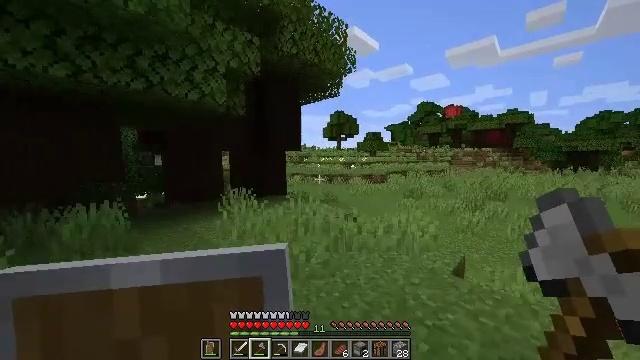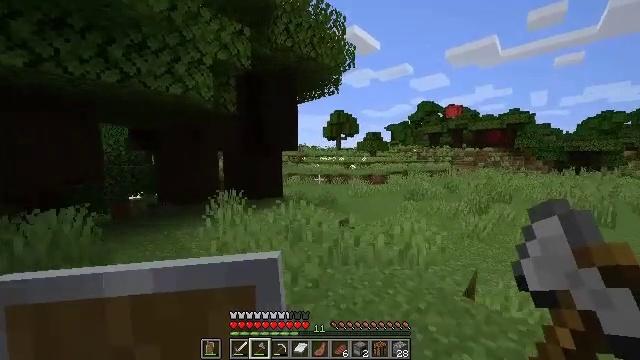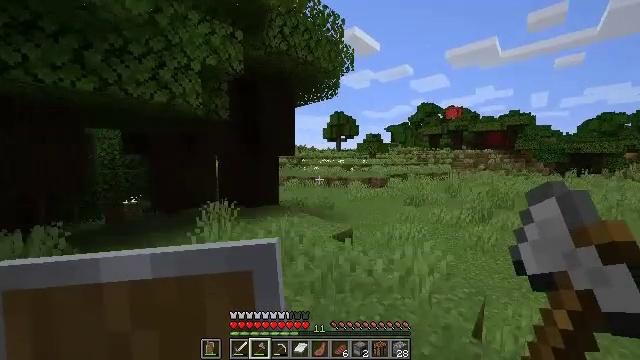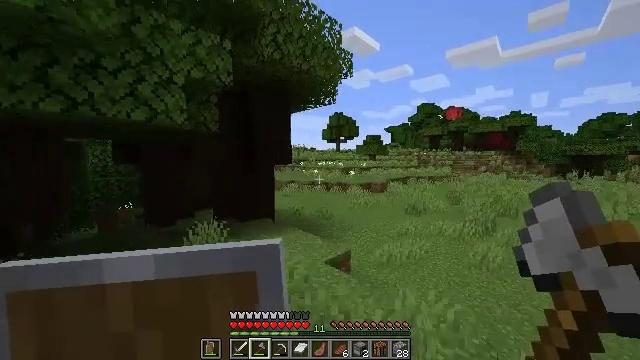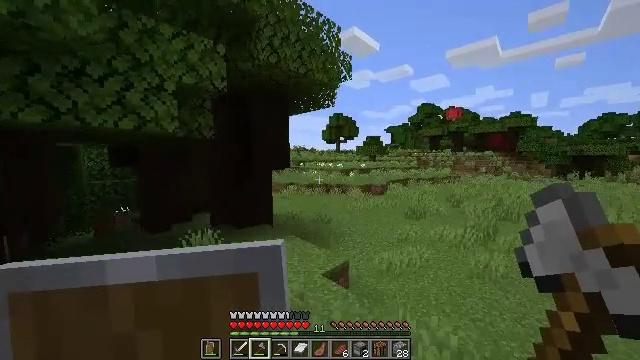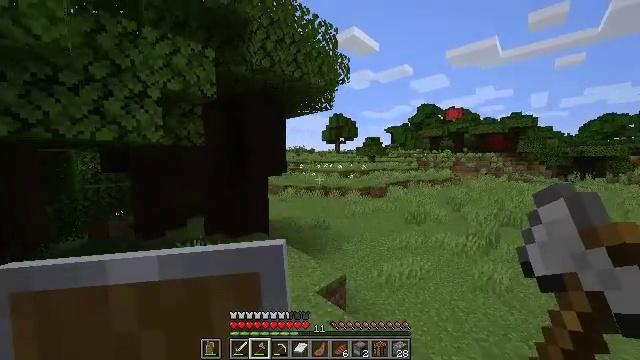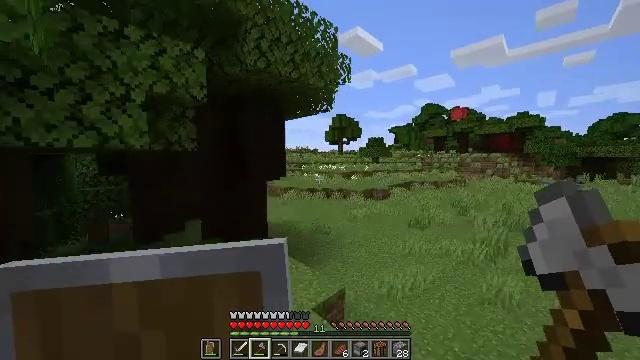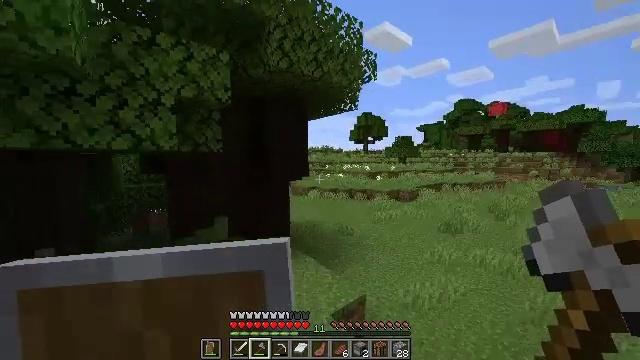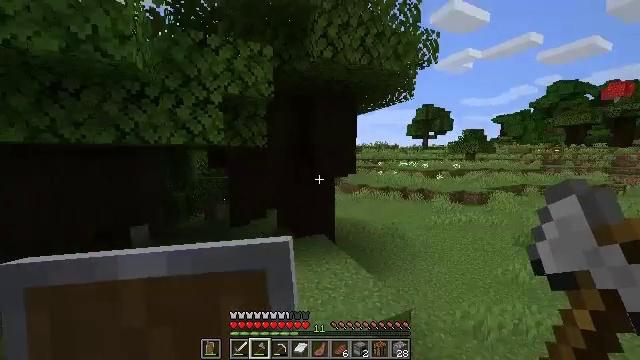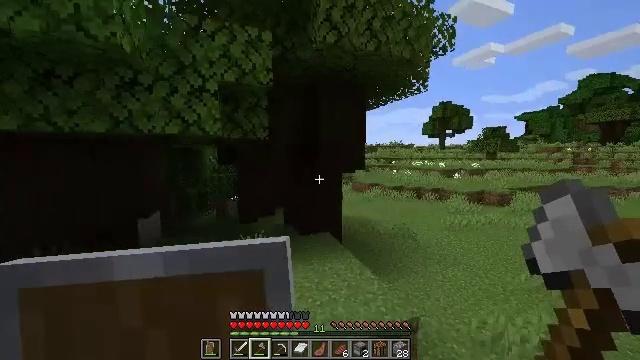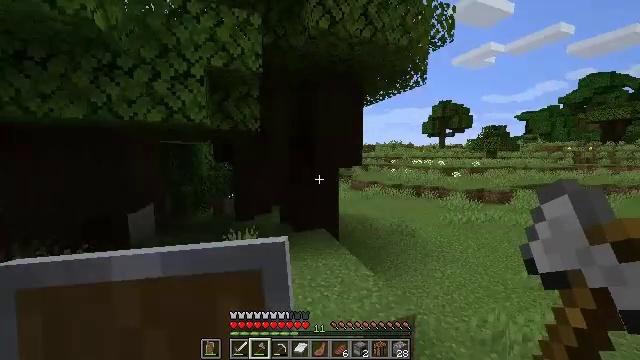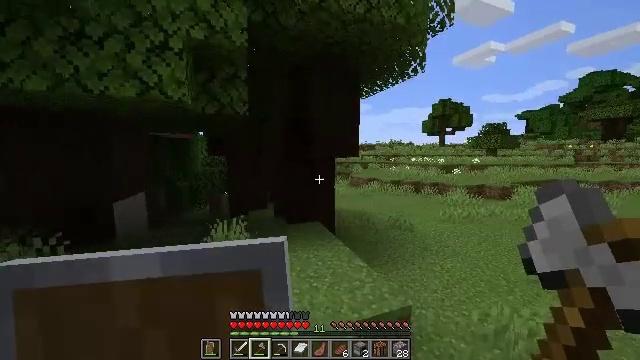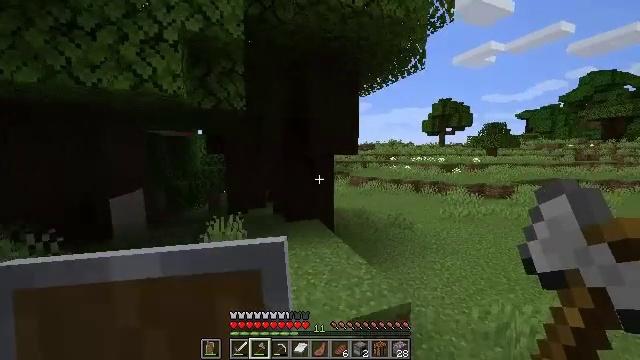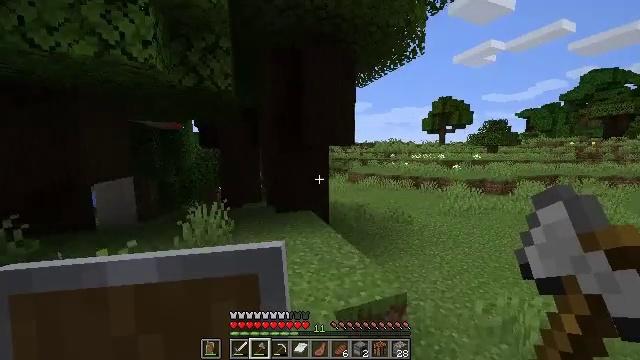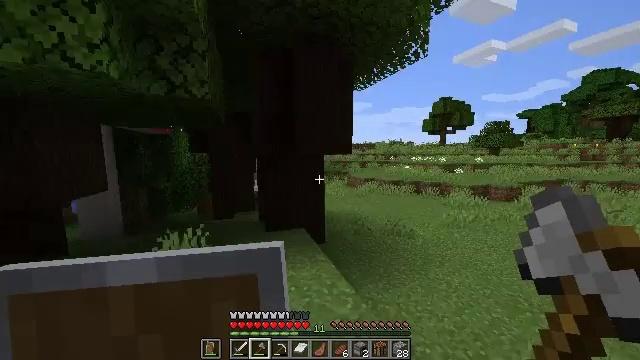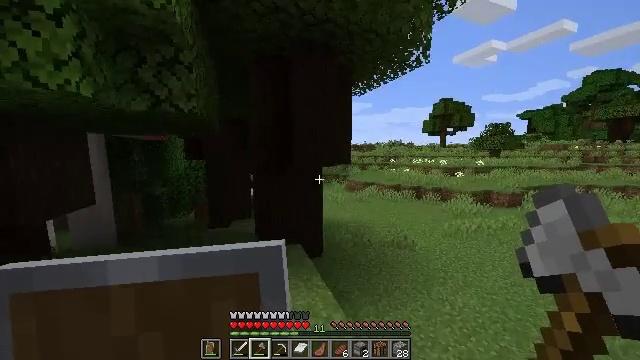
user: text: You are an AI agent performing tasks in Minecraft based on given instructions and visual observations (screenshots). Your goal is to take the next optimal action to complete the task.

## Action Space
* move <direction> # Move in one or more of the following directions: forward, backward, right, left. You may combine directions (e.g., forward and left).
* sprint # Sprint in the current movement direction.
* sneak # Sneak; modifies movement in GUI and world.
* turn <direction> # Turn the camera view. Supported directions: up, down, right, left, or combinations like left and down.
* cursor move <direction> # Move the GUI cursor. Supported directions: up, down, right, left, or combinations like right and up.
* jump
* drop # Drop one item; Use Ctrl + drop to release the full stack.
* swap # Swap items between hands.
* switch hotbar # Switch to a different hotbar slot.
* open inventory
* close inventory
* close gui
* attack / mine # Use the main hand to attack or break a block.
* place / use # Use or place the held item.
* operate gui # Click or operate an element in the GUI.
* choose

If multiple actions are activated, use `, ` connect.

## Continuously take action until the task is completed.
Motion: motion action
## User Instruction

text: Remove a spider eye from the inventory.
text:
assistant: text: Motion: move forward and move right, jump
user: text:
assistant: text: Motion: move forward and move right, jump
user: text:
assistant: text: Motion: move forward and move right, jump
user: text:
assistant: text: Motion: move forward and move right, jump
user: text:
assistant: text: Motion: move forward and move right, jump
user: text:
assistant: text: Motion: move forward and move right, jump
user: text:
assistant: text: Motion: move forward and move right, turn left, jump
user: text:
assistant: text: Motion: move forward, turn left, jump
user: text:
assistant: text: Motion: move forward, turn left, jump
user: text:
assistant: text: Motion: move forward, jump
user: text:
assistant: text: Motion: move forward, jump
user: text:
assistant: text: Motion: move forward, jump
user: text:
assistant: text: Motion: move forward, jump
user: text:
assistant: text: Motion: move forward, jump
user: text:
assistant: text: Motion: move forward and move right, jump
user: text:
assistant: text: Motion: move forward and move right, jump
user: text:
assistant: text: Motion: move forward and move right, jump
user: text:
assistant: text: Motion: move forward and move right, jump
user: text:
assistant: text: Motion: move forward and move right, jump
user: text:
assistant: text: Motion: move forward and move right, jump
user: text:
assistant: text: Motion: move forward and move right, jump
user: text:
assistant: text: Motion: move forward and move right, jump
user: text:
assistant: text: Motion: move forward and move right, jump
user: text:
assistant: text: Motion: move forward and move right, jump
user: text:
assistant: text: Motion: move forward and move right, jump
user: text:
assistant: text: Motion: move forward and move right, jump
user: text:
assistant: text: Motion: move forward and move right, jump
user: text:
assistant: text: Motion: move forward, jump
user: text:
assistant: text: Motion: move forward, jump
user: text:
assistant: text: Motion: move forward, jump